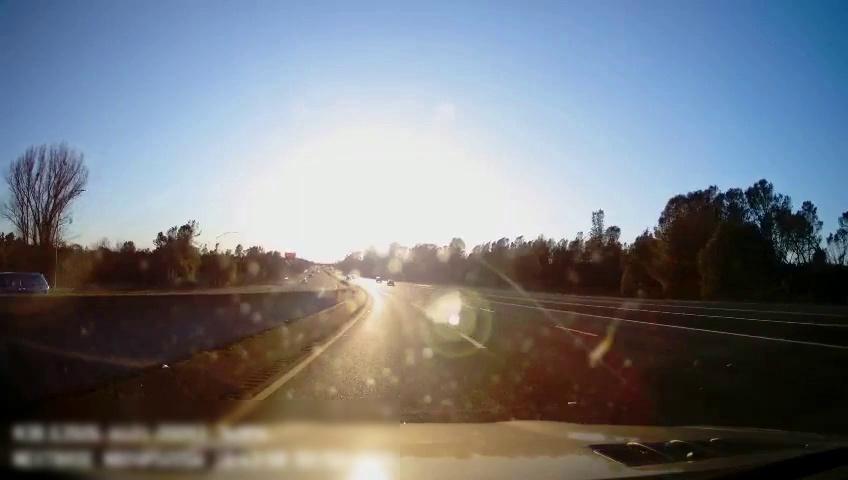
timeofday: Day
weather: Cloudy
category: Drivable Space
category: Drivable Space
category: Vehicles | Car
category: Lanes | Alternate Lane
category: Lanes | Current Lane
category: Lanes | Current Lane
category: Lanes | Alternate Lane
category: Lanes | Alternate Lane
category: Lanes | Alternate Lane